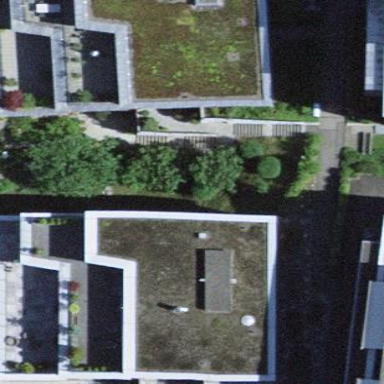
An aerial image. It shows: Terrace building.